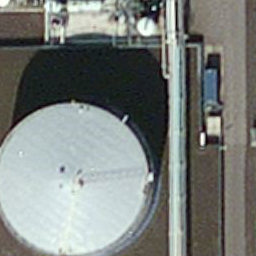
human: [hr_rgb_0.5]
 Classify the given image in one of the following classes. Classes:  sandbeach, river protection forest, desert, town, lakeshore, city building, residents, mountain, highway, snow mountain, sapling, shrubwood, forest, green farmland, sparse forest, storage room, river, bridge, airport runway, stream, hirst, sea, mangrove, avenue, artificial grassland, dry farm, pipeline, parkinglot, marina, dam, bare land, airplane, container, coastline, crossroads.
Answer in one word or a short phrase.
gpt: storage room